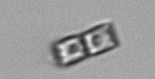
Label: Bacillariophyceae_morphotype1